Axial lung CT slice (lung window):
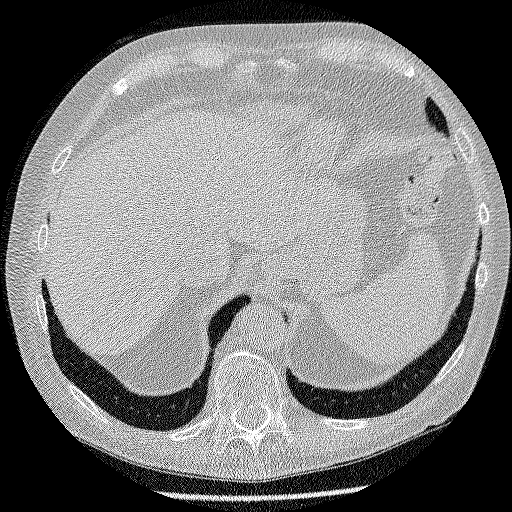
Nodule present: no